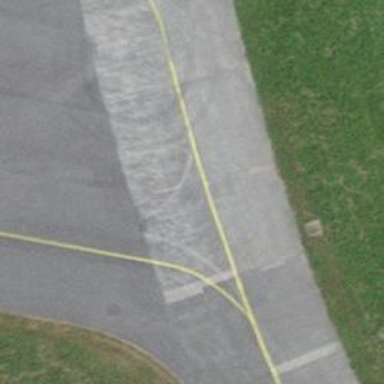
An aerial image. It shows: Image of taxiway at airport.